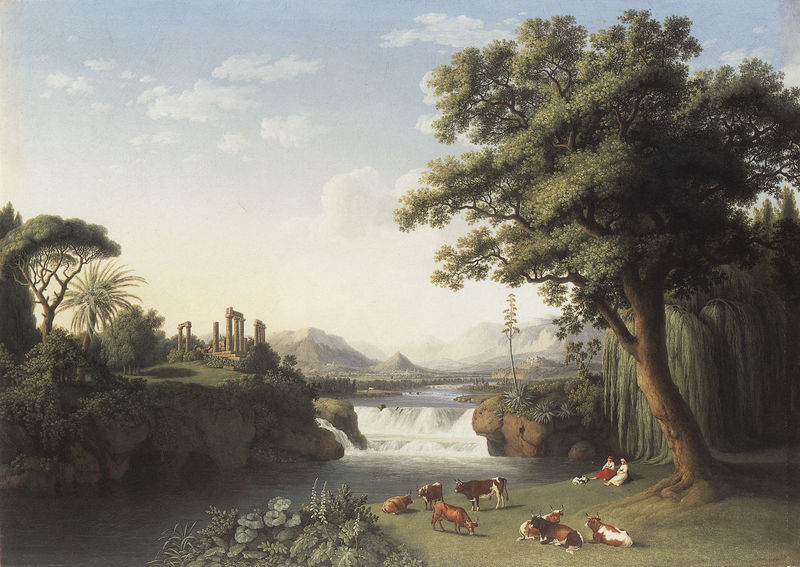
Titel: Landschaft mit einem Tempel aus Agrigent
Künstler: Jacob Philipp Hackert
Standort: Nürnberg.
Institution: Stadtgeschichtliche Museen
Schlagwörter: baum, berg, blau, blätter, felsen, gemälde, himmel, laub, mann, schatten, wasser, weiß, wolken, bäume, fluss, frauen, grün, landschaft, menschen, see, sitzen, ufer, äste, braun, frau, grau, hintergrund, kleider, licht, säule, säulen, vordergrund, gras, hund, hunde, rasen, rot, schnee, tier, tiere, wiese, wolke, architektur, stein, steine, ast, bach, ebene, ferne, gräser, horizont, hügel, kühe, natur, schilf, strauch, vieh, weide, weite, zweige, busch, büsche, flach, gewässer, sonne, sträucher, land, sitzend, paar, blatt, pflanze, pflanzen, tal, wald, wasserfall, anhöhe, genre, aussicht, gischt, ruhe, liegen, umrisse, ansicht, italien, perspektive, süden, röcke, berge, fels, gebirge, hang, klippen, bergkette, nebel, grasen, herde, kuh, rind, idylle, pause, rast, böschung, schaum, strom, wehr, ölgemälde, farn, palme, stufe, still, exotisch, gewächs, unscharf, waldrand, senke, pärchen, ruine, rinder, antike, weiden, wurzel, fern, wolkeb, zweig, ideal, gefälle, baun, konturen, ruinen, verschwommen, wurzeln, gefleckt, kiefer, strudel, lanschaft, antik, hain, agave, fleckig, tempel, hörner, arkadien, buntvieh, ochse, ochsen, stier, hirte, hirten, hirtin, rasten, treue, trauerweide, hotizont, wassers, kuhhirte, dinosaurier, wiede, fra, lorrain, tempelruine, mondlandschaft, runie, abgeschiedenheit, vordergrung, hirtinnen, k¨he, wo?